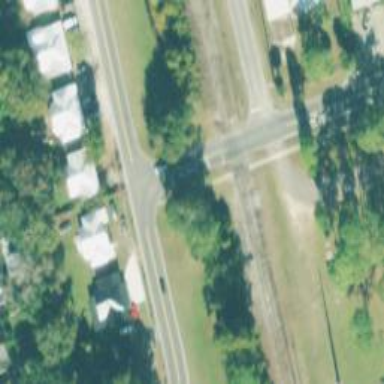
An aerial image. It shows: Level crossing with lights on the railway.